Question: '''
<div class="row">
<label for="email">E-mail Address</label>
<div class="col">
<div class="text"><asp:TextBox ID="TextBox2" runat="server"
onchange="javascript:updateHiddenField();"></asp:TextBox><asp:HiddenField ID="HiddenField1"
runat="server" />
</div>
<span>Find e-mail on <a href="#">My Address Book</a> / <a href="#">Contacts</a></span>
<span>Find e-mail on
<asp:HyperLink ID="HyperLink1" runat="server">Facebook Profile</asp:HyperLink></span>
</div>
</div>
<div class="row">
<label>Invite Type</label>
<div class="col">
<div class="inner-row">
<asp:RadioButton runat="server" ID="r1" Checked="true" GroupName="r"
/>
<label for="id-1"><em>Personalized</em> - Add a personal note to your invitation. This invite type will let your friend know of your identity and will include your personal note</label>
</div>
<div class="inner-row">
<asp:RadioButton runat="server" ID="r2" GroupName="r" />
<label for="id-2"><em>Anonymous</em> - Sending an invite anonymously will not reveal your indentity to your friend.</label>
</div>
</div>
</div>
<div class="row">
<label for="message">Personal Note</label>
<div class="col">
<div class="textarea">
<div class="textarea-holder">
<asp:TextBox ID="TextBox1" runat="server" TextMode="MultiLine" Rows="10"
Columns="30" onchange="javascript:updateHiddenField1();"></asp:TextBox><asp:HiddenField
ID="HiddenField2" runat="server" />
</div>
</div>
<span class="text-note">Including a note is optional, but isn't<br />personalized messages always nice :)</span>
</div>
</div>
<asp:LinkButton ID="LinkButton6" runat="server" onClick="LinkButton6_Click" CssClass="btn-send"></asp:LinkButton>
'''
This is my aspx code and i am trying to transfer values first from textbox then to hiddenfield and then codebehind
'''
<script type="text/javascript">
function updateHiddenField() {
document.getElementById('HiddenField1').value = document.getElementById('TextBox2').value;
}
function updateHiddenField1() {
document.getElementById('HiddenField2').value = document.getElementById('TextBox1').value
}
</script>
'''
Values are getting displayed when i do 'alert(document.getElementById('HiddenField1').value);'
However they aren't passed to codebehind
'''
public void LinkButton6_Click(object sender, EventArgs e) {
try{
System.Net.Mail.MailMessage mail = new System.Net.Mail.MailMessage();
mail.Subject = "";
mail.Body = HiddenField1.Value;
mail.To.Add(HiddenField2.Value);
////send the message
System.Net.Mail.SmtpClient mySmtpClient = new System.Net.Mail.SmtpClient();
System.Net.NetworkCredential myCredential = new System.Net.NetworkCredential("","");
//mySmtpClient.Port="25";
mySmtpClient.Host = "";
mySmtpClient.UseDefaultCredentials = false;
mySmtpClient.Credentials = myCredential;
mySmtpClient.Send(mail);
}
catch (Exception ex)
{
Response.Write(ex.ToString());
}
'''

EDIT:
1. I have tried using mail.Body = TextBox2.Text; mail.To.Add(TextBox1.Text);
2. I have tried without the UpdatePanel
3. The code is in the CSS popup that is the main issue
AS suggested i have used html button to call javascript function
'''
function btn_click() {
var email = document.getElementById('HiddenField1').value;
var body = document.getElementById('HiddenField2').value;
}
'''
How do i pass this value as my credentials in Asp.net
Please help
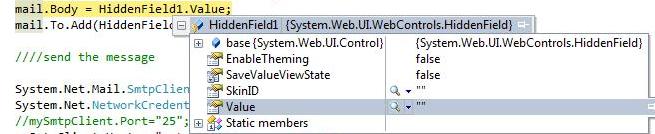
Answer: '''
<script type="text/javascript">
function SendForm() {
var email = $get("TextBox2").value;
var message = $get("TextBox1").value;
PageMethods.SendForm(email, message,
OnSucceeded, OnFailed);
}
function OnSucceeded() {
// Dispaly "thank you."
$get("ContactFieldset").innerHTML = "<p>Thank you!</p>";
}
function OnFailed(error) {
// Alert user to the error.
alert(error.get_message());
}
</script>
'''
and in Asp.net code behind use :
'''
[WebMethod]
public static void SendForm(string email, string message)
{
System.Net.Mail.MailMessage mail = new System.Net.Mail.MailMessage();
mail.Subject = "";
mail.From = new MailAddress("");
mail.Body = message;
mail.To.Add(email);
////send the message
System.Net.Mail.SmtpClient mySmtpClient = new System.Net.Mail.SmtpClient();
System.Net.NetworkCredential myCredential = new System.Net.NetworkCredential("","");
//mySmtpClient.Port="25";
mySmtpClient.Host = "";
mySmtpClient.UseDefaultCredentials = false;
mySmtpClient.Credentials = myCredential;
mySmtpClient.Send(mail);
if (string.IsNullOrEmpty(email))
{
throw new Exception("You must supply an email address.");
}
if (string.IsNullOrEmpty(message))
{
throw new Exception("Please provide a message to send.");
}
// If we get this far we know that they entered enough data, so
// here is where you would send the email or whatever you wanted
// to do :)
}
'''
This should be good for you :)